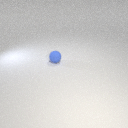
small blue rubber sphere